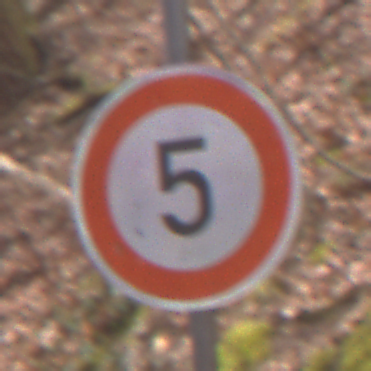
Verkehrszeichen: Geschwindigkeit5
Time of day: Midday
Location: Outdoor (Nature)
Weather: Overcast
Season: Autumn
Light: Natural